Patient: sex M, age 55
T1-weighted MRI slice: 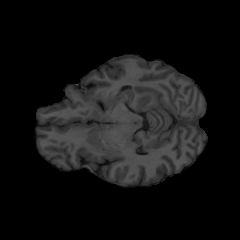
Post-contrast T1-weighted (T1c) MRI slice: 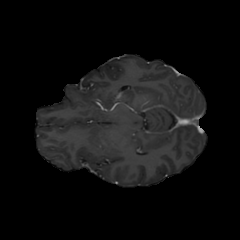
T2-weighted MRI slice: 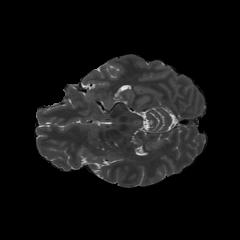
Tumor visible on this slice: yes
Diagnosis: Glioblastoma, IDH-wildtype
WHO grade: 4